Interaction volume radius: 5 \u00c5
Interaction volume height: 30 \u00c5
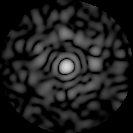
Disorder parameter: 0.8583